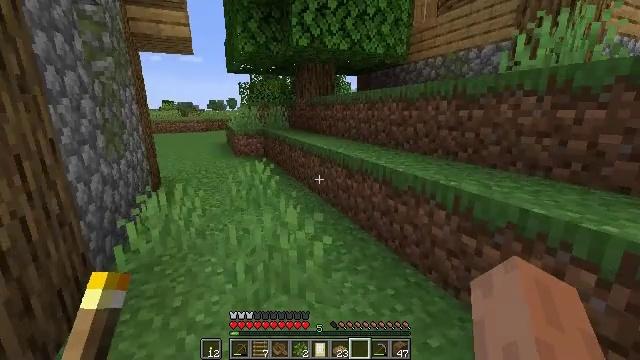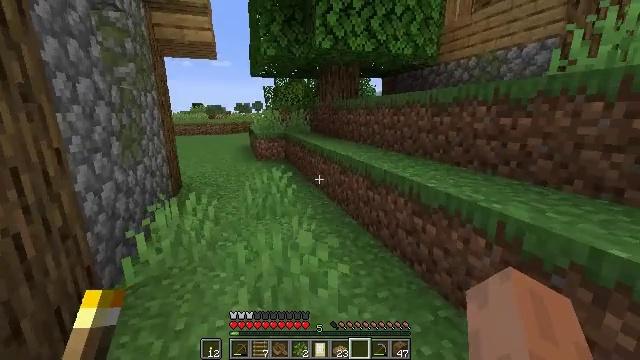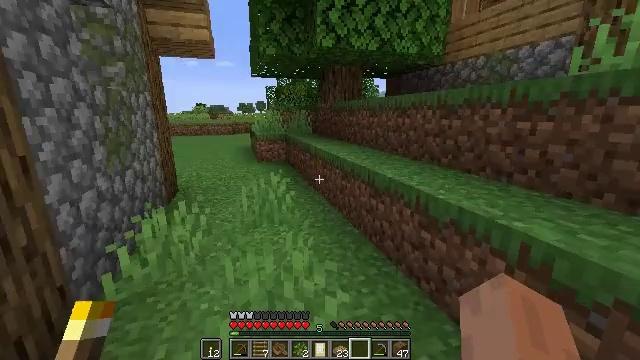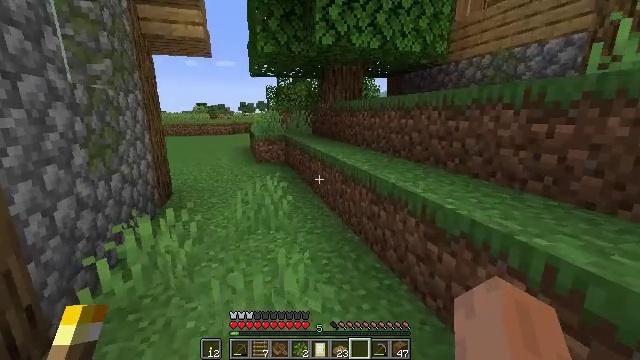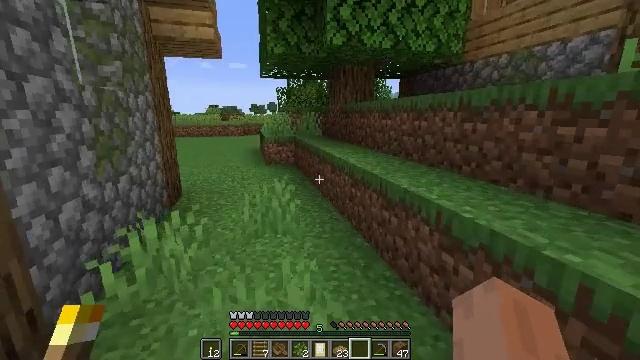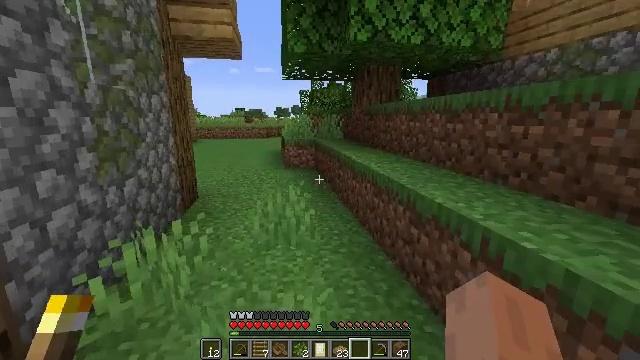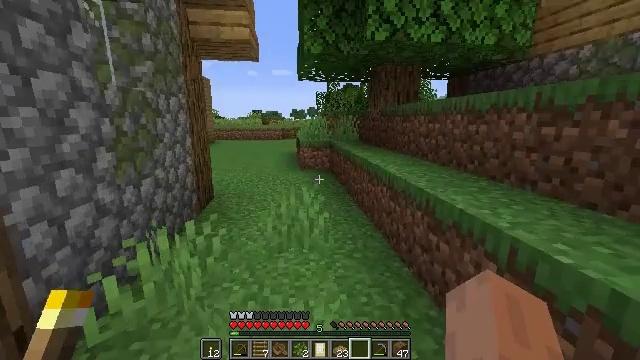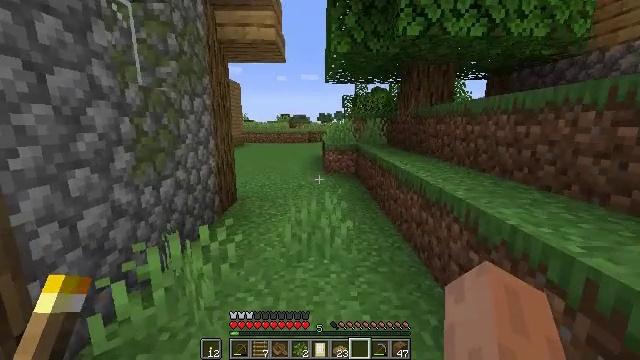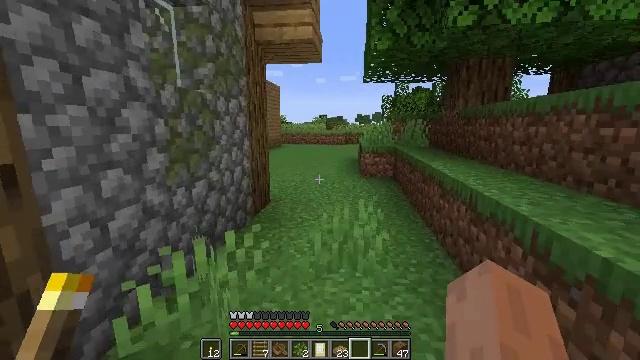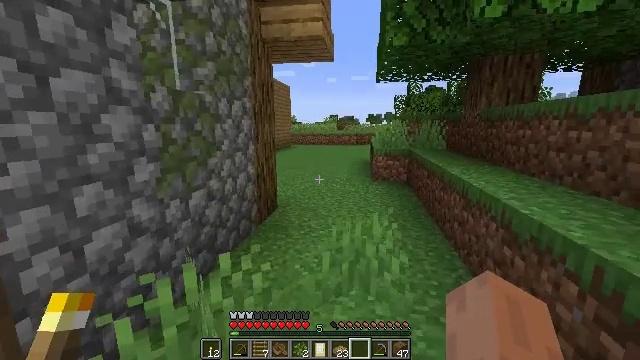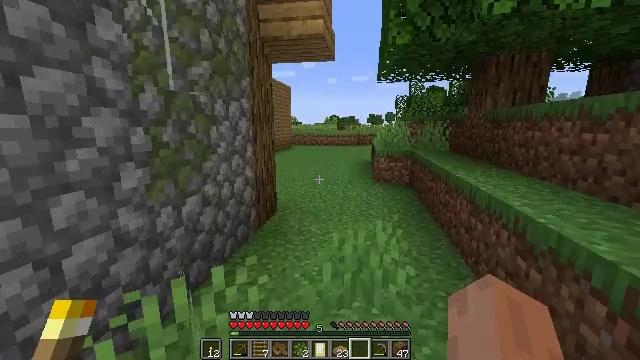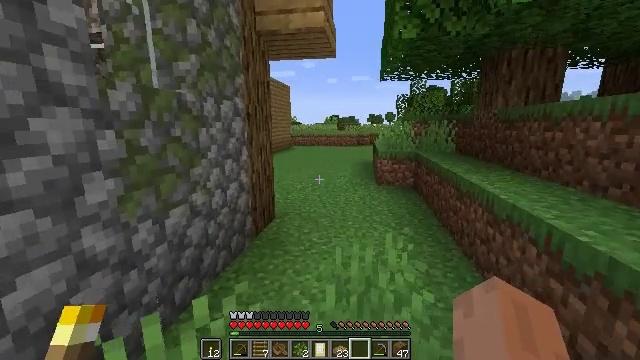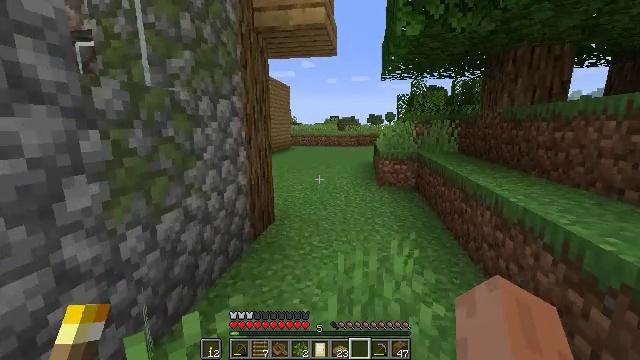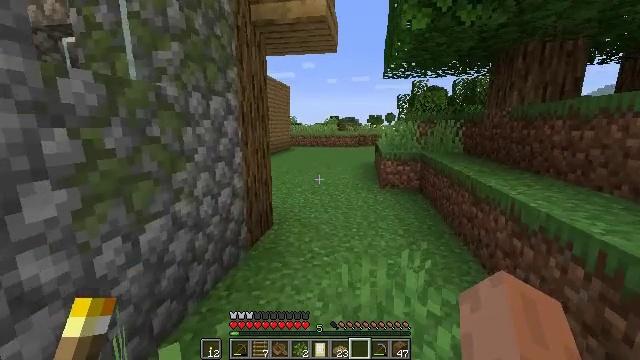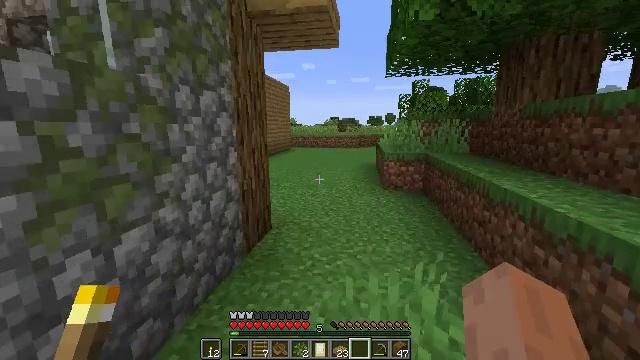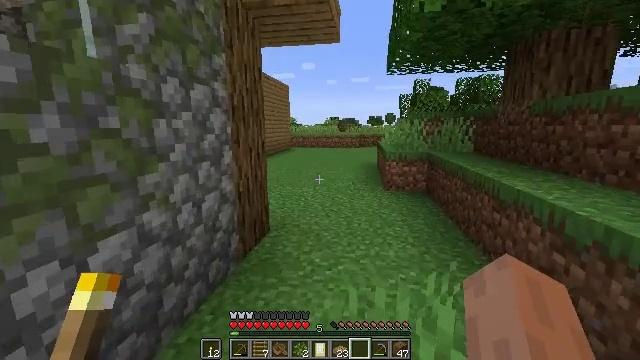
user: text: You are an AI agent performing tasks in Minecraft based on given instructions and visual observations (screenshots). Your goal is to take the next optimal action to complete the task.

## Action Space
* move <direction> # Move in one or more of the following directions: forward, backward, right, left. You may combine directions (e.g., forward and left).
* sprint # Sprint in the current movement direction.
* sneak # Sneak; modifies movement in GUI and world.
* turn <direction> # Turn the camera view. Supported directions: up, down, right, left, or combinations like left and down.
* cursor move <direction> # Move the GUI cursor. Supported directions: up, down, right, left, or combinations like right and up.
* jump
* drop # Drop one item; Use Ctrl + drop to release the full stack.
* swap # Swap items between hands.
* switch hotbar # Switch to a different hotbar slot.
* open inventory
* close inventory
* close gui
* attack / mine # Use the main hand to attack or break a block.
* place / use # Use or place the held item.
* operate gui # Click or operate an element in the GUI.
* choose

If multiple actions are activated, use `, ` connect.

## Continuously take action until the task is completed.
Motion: motion action
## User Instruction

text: Destroy the cauldron to put it in your inventory.
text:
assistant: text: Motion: move forward, turn left
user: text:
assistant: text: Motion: move forward
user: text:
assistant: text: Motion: move forward
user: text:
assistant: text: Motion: move forward, turn left
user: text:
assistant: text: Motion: move forward, turn left
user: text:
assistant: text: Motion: move forward, turn left
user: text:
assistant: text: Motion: move forward, turn left
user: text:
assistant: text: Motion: move forward, turn left
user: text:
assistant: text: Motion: move forward, turn left
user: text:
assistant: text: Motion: move forward
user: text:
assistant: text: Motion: move forward
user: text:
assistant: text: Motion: move forward
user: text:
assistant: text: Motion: move forward
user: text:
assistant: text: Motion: move forward
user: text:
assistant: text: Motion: move forward
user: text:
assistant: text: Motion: move forward
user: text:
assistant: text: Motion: move forward
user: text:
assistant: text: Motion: move forward
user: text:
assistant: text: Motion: move forward
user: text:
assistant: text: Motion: move forward
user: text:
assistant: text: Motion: move forward
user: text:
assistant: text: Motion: move forward
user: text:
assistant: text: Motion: move forward
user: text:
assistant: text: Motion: move forward
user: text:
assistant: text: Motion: move forward
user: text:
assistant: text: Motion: move forward
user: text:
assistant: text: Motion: move forward
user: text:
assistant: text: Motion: move forward
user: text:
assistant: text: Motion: move forward
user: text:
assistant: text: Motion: move forward